Interaction volume radius: 5 \u00c5
Interaction volume height: 30 \u00c5
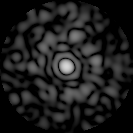
Disorder parameter: 0.8351